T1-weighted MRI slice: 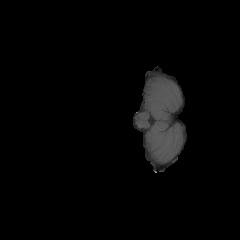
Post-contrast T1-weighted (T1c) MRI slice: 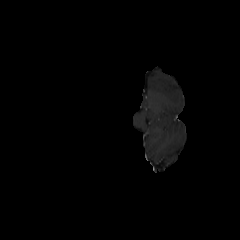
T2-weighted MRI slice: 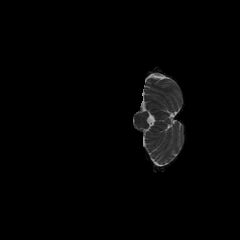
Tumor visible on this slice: no